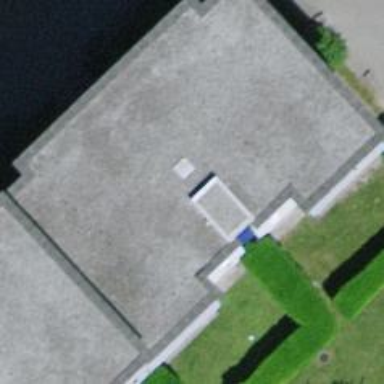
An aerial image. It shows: Flat-roofed apartment building.